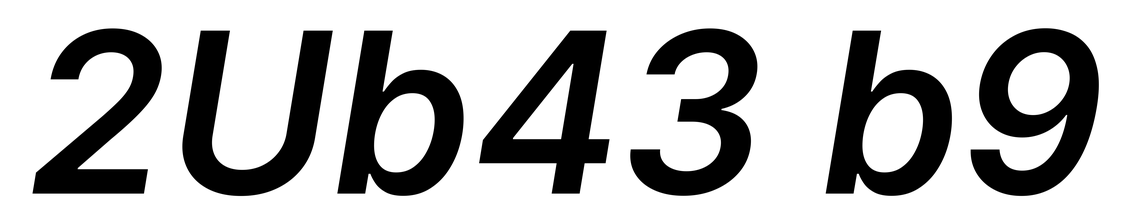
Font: Inter-Italic_SemiBold_Italic